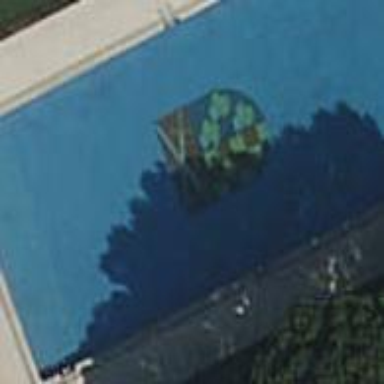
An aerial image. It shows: Swimming pool located in leisure land.